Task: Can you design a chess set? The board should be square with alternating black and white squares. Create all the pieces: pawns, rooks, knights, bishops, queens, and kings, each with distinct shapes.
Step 5060:
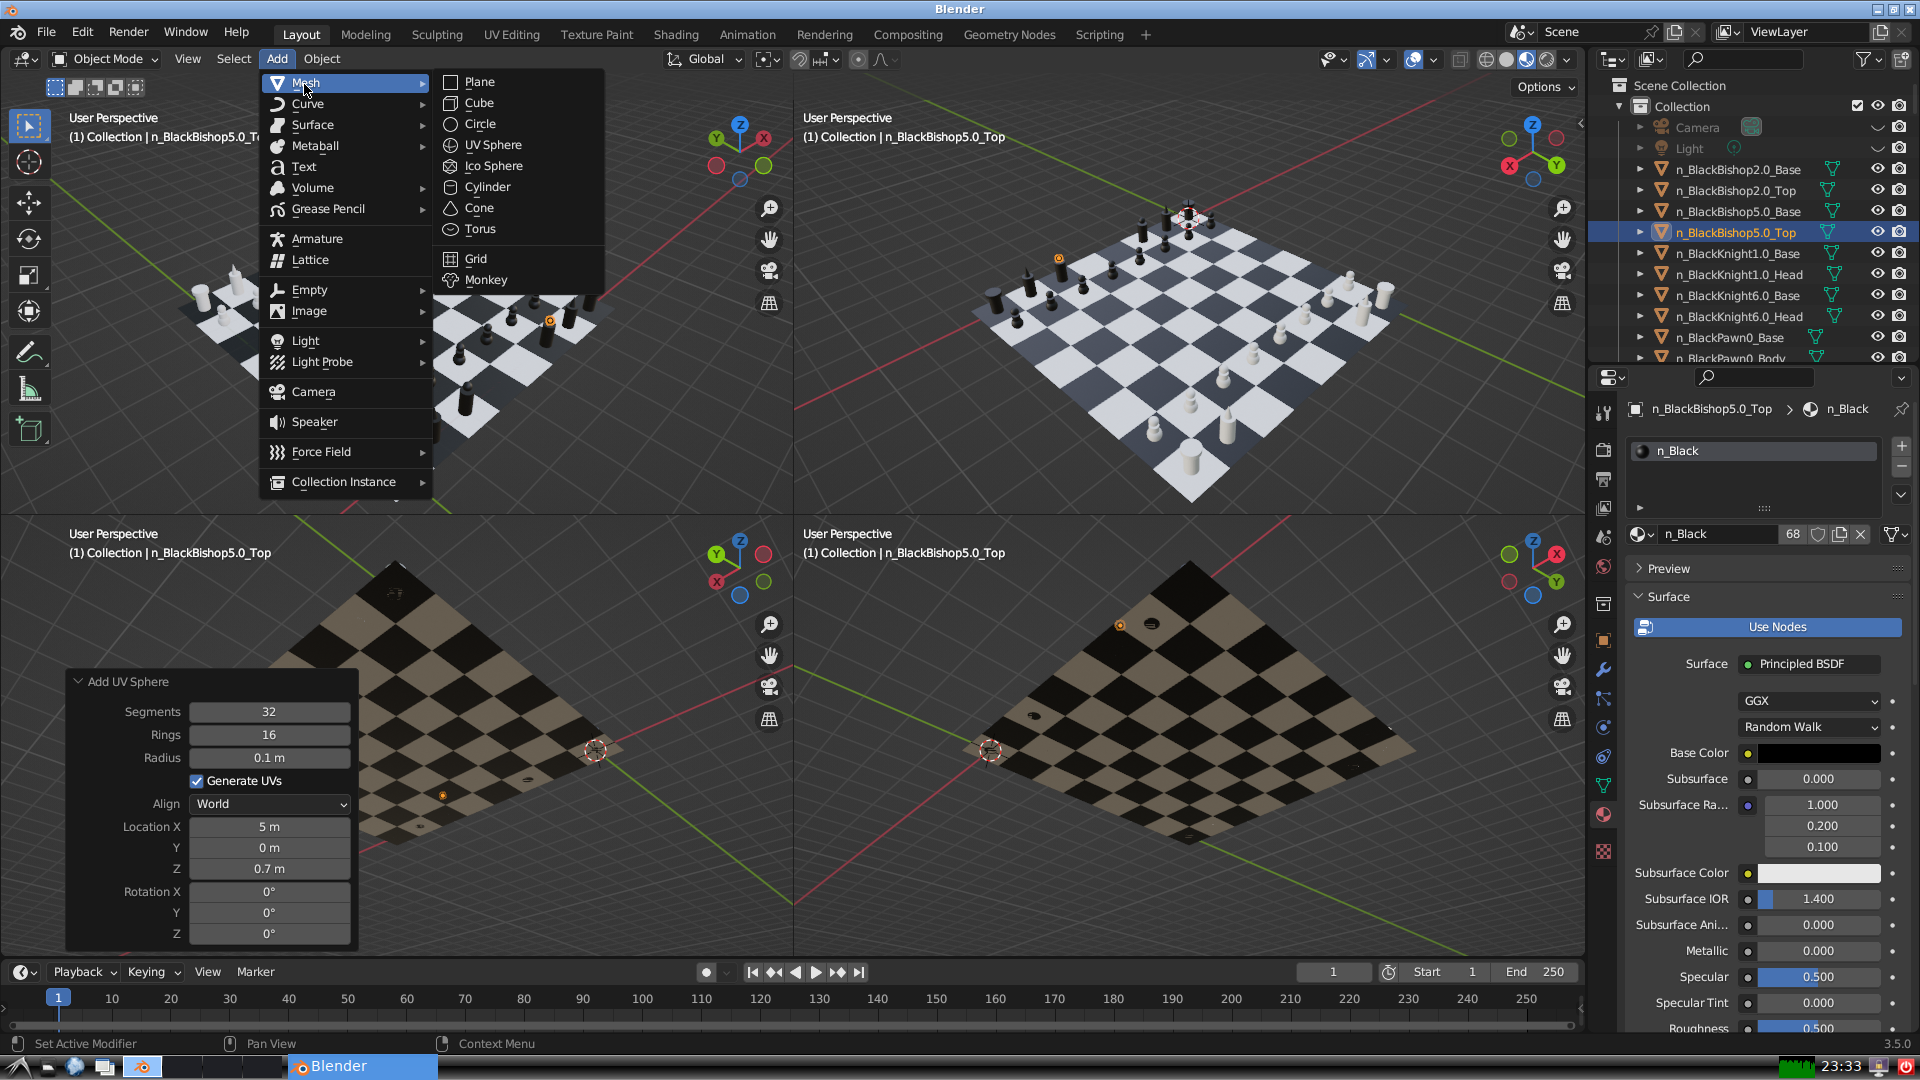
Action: {"mouse_move": [499, 187]}